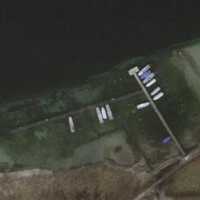
EUNIS habitat code: 14
Species observed at this site:
Tachybaptus ruficollis
Juglans regia
Prunus padus
Podiceps cristatus